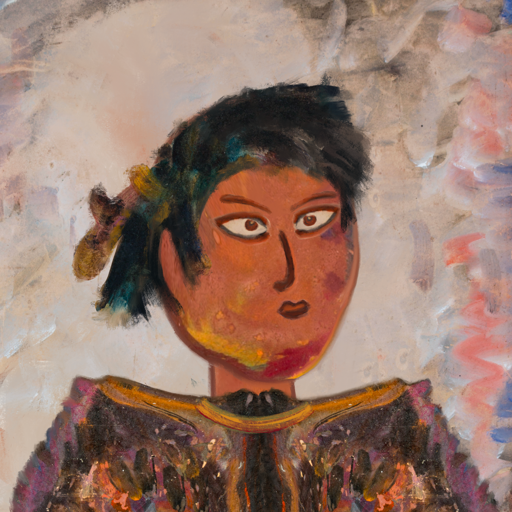
Background: Roy_Bahadur, Head And Neck Side: Mother_And_Son_Son, Face Side: Roy_Bahadur, Bust: Gypsy_Queen, Hair Side: Pipe, Head Accessory: Blank, Second Necklace: Blank, Necklace: Mother_And_Son_Son, Baby: Blank